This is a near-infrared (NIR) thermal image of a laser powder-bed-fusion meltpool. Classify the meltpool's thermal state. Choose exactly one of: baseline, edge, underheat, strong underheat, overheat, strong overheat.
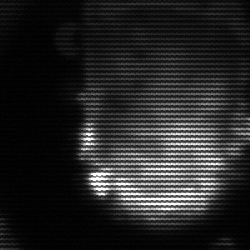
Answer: baseline